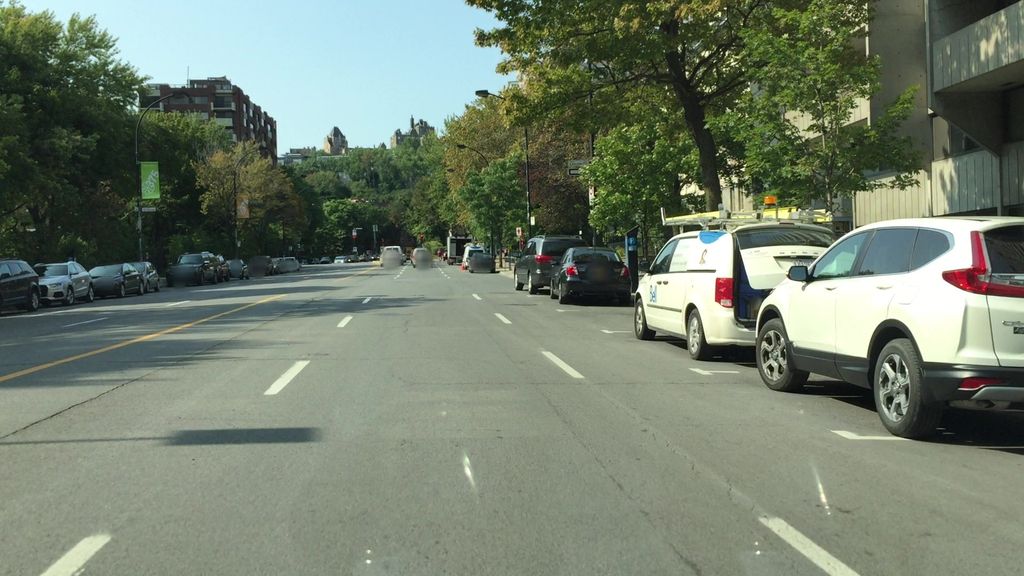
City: montreal